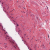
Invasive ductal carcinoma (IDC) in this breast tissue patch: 0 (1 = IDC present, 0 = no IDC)